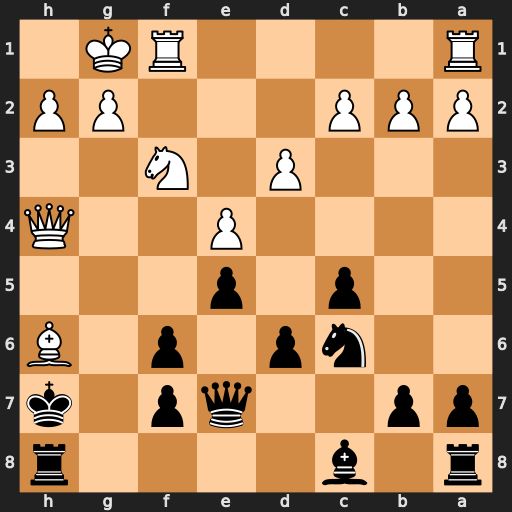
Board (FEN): r1b4r/pp2qp1k/2np1p1B/2p1p3/4P2Q/3P1N2/PPP3PP/R4RK1
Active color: b
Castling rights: -
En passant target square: -
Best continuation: Kg6 Be3 Rxh4